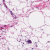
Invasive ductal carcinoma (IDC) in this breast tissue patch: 0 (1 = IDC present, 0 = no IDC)